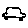
Label: car